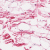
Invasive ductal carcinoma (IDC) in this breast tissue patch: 0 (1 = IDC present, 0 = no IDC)